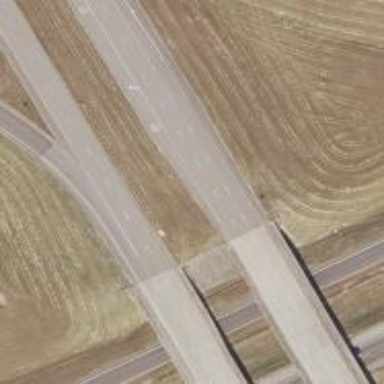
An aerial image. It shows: Primary highway expressway that includes bridge.